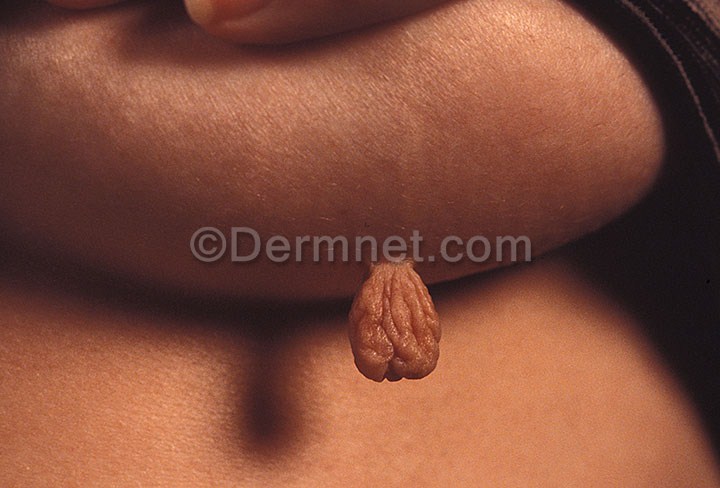
Disease: Seborrheic Keratoses and other Benign Tumors